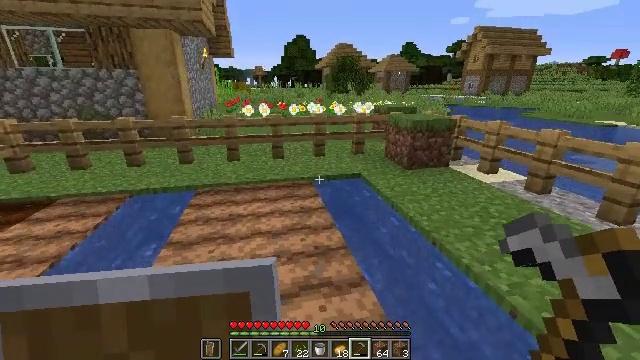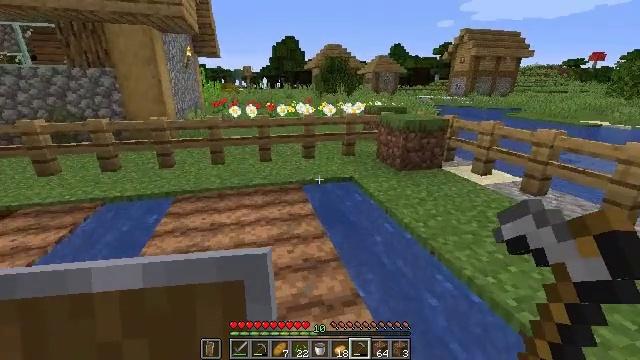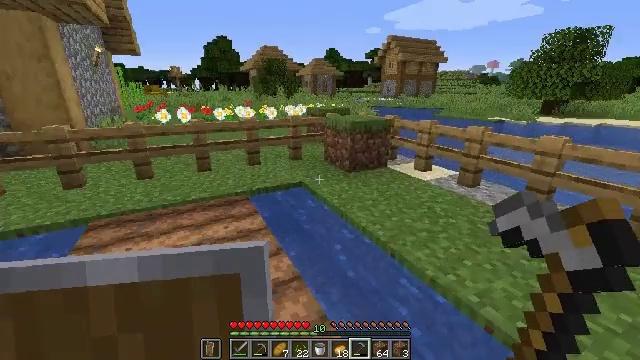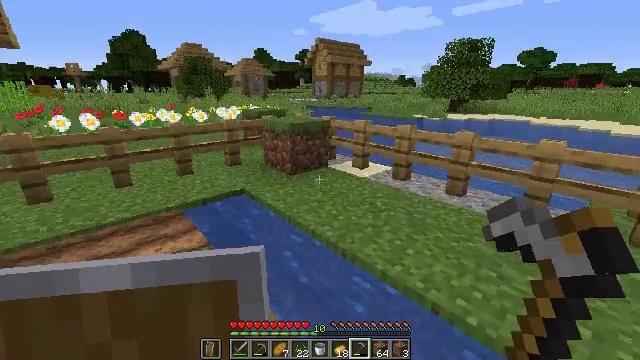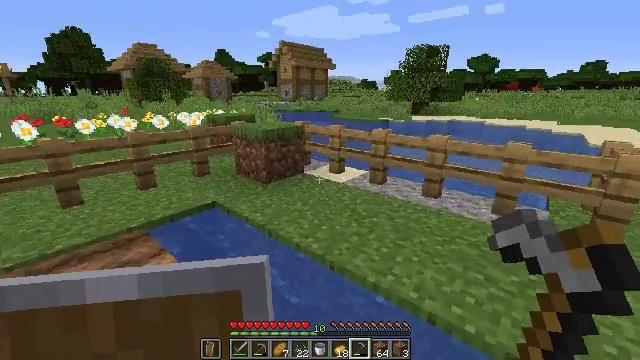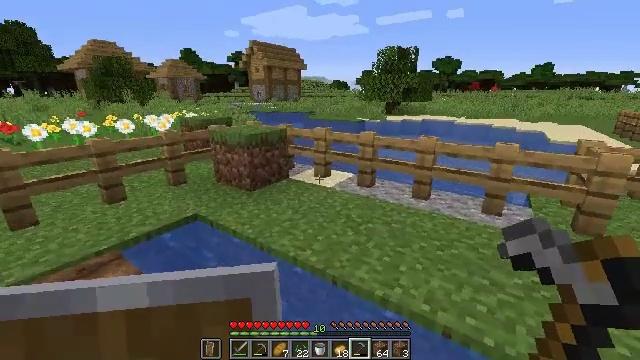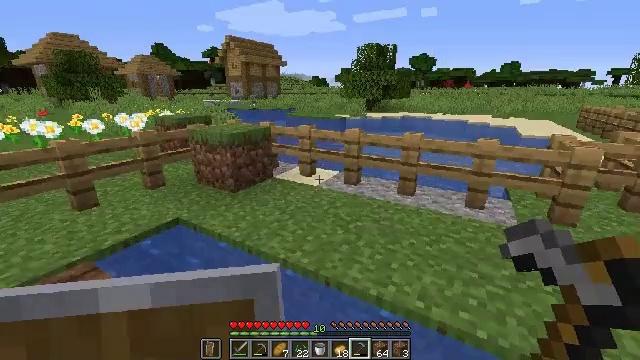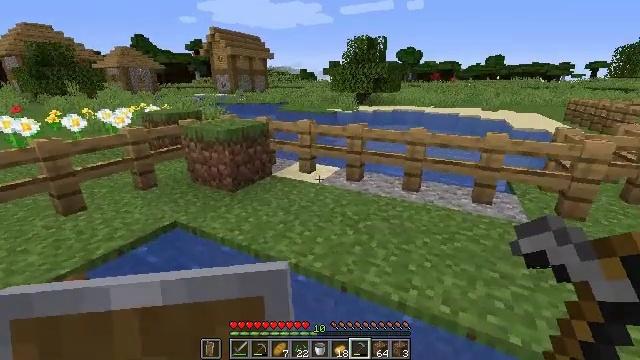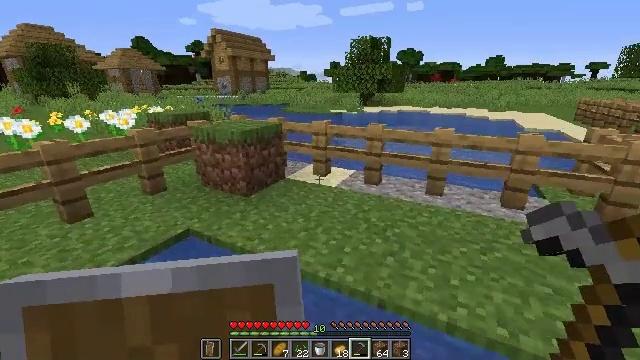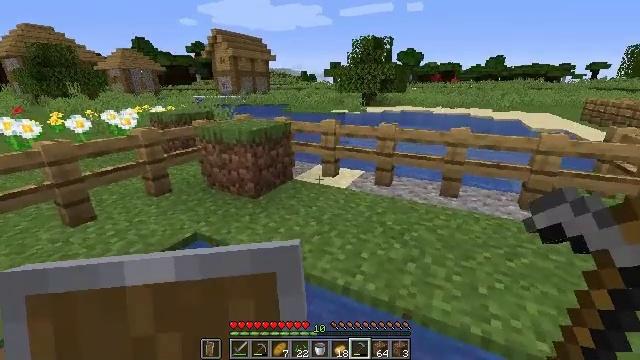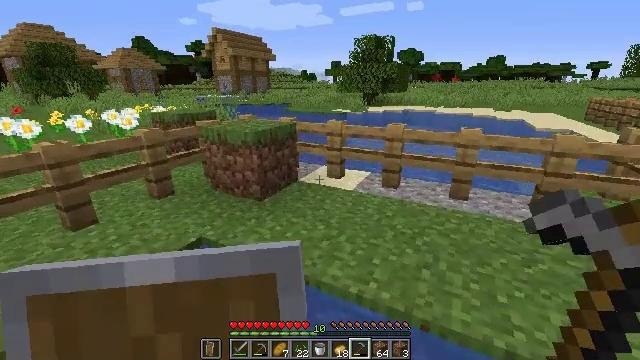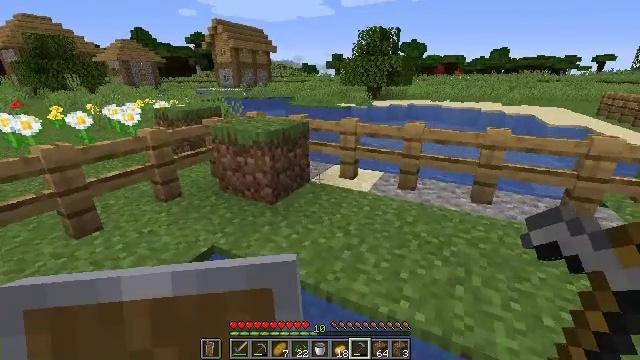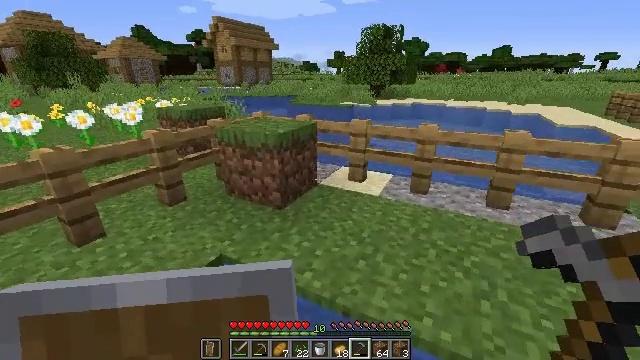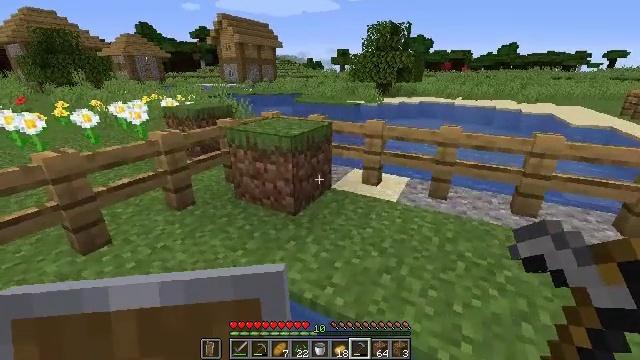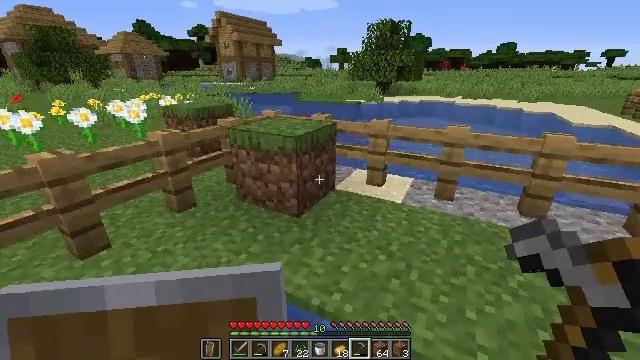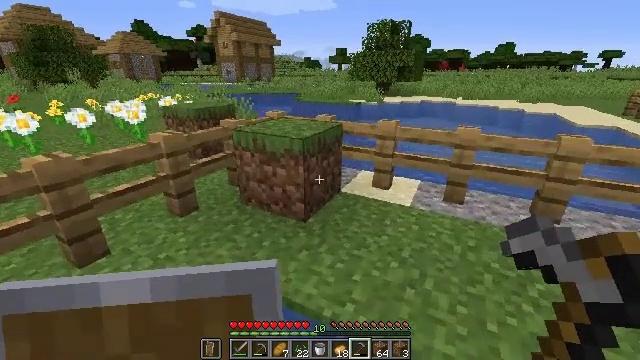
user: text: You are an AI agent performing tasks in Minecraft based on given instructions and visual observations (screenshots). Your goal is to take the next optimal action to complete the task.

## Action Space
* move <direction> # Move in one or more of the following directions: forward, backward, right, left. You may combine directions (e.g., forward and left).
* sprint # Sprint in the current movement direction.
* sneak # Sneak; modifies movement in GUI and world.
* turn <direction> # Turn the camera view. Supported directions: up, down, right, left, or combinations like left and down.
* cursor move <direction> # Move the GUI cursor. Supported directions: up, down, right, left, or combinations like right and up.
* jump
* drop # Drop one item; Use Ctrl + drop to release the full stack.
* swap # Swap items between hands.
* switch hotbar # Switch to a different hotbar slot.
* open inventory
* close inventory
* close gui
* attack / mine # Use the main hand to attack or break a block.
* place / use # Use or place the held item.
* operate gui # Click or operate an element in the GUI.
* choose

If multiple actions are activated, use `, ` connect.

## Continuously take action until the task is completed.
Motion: motion action
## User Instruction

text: Break the grass block.
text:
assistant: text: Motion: move forward, turn right
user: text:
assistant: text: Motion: move forward and move left, turn right
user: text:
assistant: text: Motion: move forward and move left, turn right
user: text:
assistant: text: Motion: move forward and move left, turn right
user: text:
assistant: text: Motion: move forward and move left, turn right
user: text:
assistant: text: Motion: move forward and move left, turn right
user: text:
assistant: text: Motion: move forward and move left, turn right and down
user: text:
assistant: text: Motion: move forward and move left
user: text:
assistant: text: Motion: move forward and move left
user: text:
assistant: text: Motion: move forward and move left
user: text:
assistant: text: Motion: move forward and move left, turn down
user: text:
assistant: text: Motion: move forward and move left
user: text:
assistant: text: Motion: move forward and move left
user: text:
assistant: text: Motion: move forward and move left
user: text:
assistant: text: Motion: move forward and move left
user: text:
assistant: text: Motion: move forward and move left, turn right
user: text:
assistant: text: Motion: move forward and move left, turn right and down
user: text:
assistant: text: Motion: move forward and move left, turn right and down, attack / mine
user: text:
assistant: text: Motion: move left, turn right and down, attack / mine
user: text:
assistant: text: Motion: move left, turn right, attack / mine
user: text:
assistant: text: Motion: move left, turn right, attack / mine
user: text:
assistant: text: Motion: turn right, attack / mine
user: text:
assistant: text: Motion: turn right, attack / mine
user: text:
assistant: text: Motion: attack / mine
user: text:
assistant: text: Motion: attack / mine
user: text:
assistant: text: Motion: attack / mine
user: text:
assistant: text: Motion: attack / mine
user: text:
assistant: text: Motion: attack / mine
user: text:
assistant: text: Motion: attack / mine
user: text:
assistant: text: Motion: attack / mine